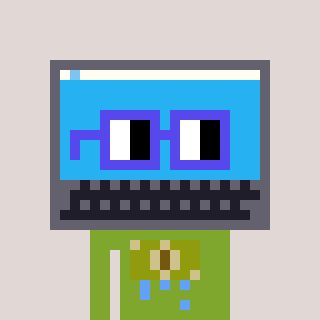
a pixel art character with square blue glasses, a laptop-shaped head and a slimegreen-colored body on a warm background